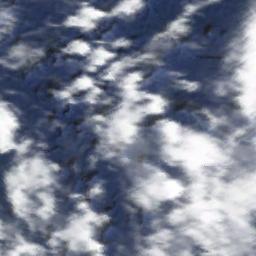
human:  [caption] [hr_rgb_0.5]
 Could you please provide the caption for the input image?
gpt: The cumulus clouds are located above the surface of the sea while some ups and downs are on the ocean floor .

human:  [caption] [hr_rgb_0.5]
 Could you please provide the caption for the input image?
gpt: A thin cloud floats on the azure sea .

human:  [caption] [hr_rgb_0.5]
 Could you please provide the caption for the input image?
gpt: The white cloud is above land .

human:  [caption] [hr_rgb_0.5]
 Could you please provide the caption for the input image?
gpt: Large white clouds on blue sea .

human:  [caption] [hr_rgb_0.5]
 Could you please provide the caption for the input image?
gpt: There are many pieces of white clouds over a blue sea .